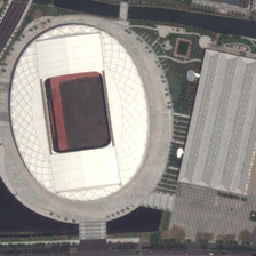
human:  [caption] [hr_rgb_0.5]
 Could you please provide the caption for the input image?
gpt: A building near a white oval stadium.

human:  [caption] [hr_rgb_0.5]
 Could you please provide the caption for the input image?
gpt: The building is close to the oval white stadium.

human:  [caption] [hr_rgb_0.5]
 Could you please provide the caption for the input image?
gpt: The building is close to an oval white stadium.

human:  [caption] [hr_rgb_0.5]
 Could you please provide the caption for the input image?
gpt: Buildings near the oval white stadium.

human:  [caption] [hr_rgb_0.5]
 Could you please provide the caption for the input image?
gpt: The building is close to an oval white stadium.